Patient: sex F, age 65
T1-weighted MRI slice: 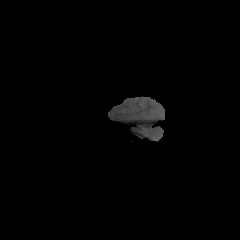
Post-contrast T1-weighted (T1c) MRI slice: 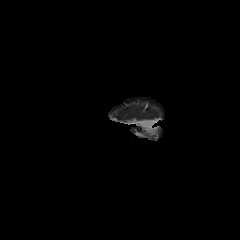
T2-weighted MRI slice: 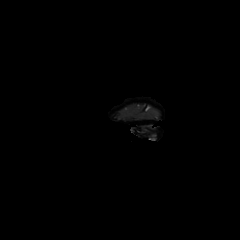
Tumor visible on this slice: no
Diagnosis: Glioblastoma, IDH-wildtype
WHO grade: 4